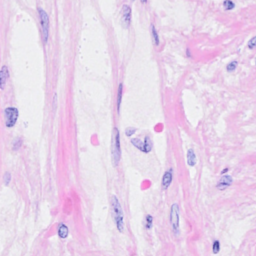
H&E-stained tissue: Breast